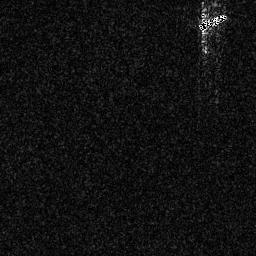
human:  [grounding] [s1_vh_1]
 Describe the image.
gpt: In the satellite image, there is  <ref>1 medium ship </ref> <box>[[76, 4, 88, 12, 0]]</box> located at top right.